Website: crate-barrel
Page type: billing-address
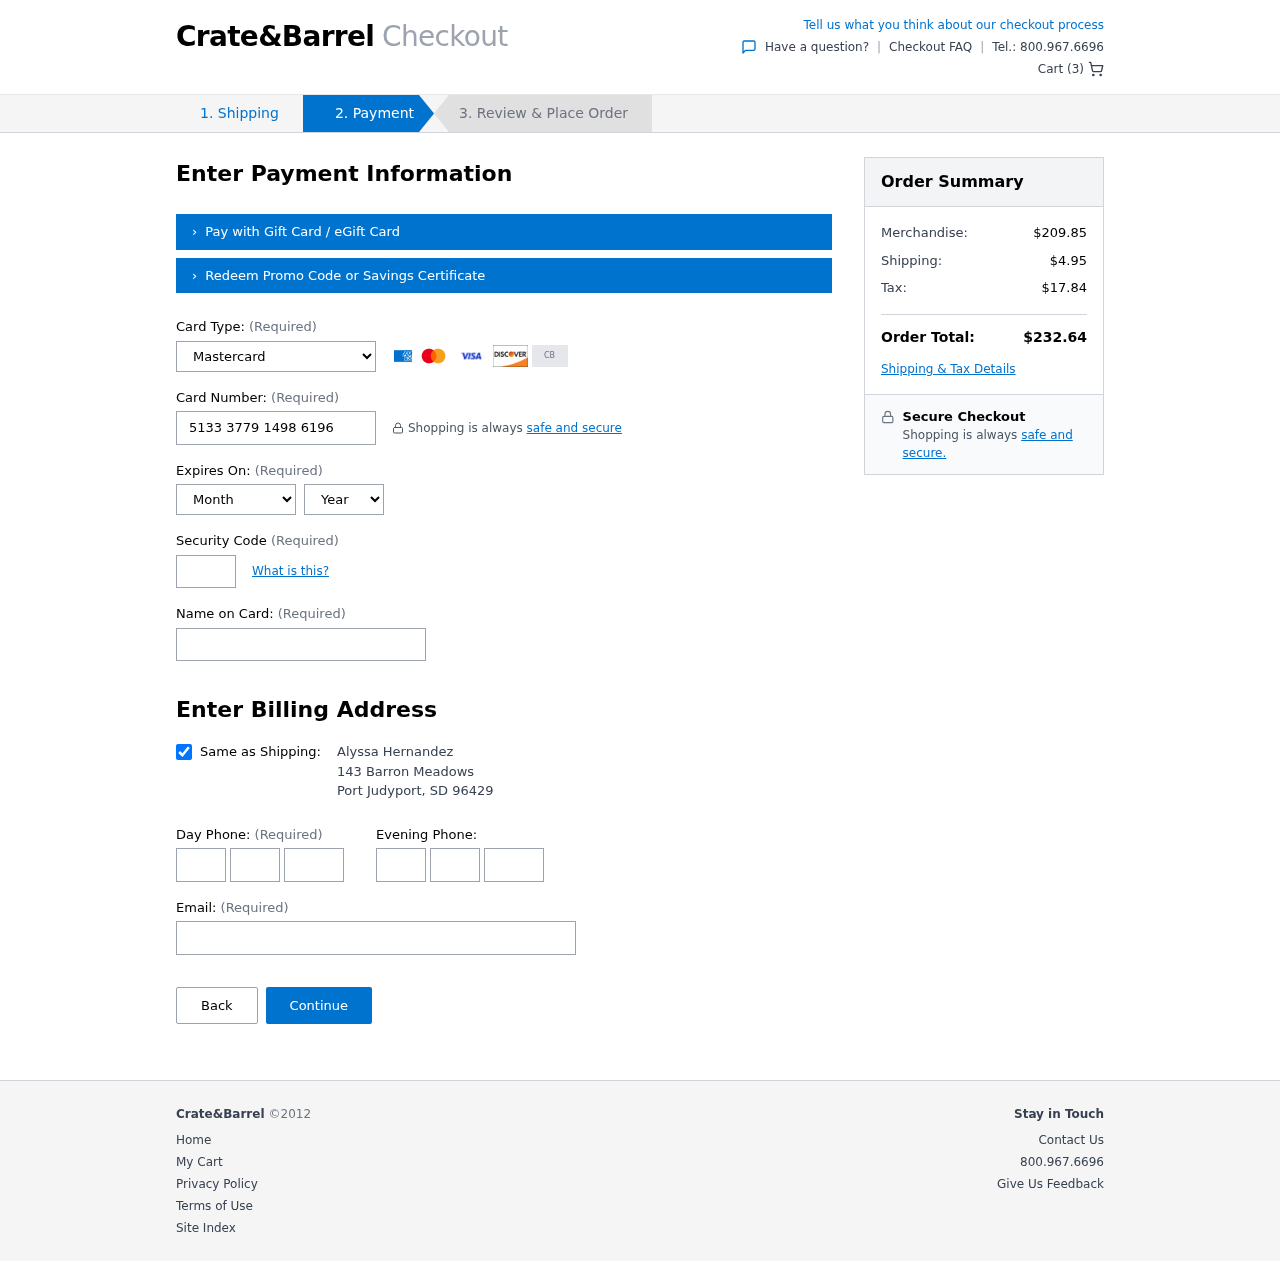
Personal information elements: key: PII_CARD_CVV
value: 447
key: PII_CARD_EXPIRY_MONTH
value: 06
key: PII_CARD_EXPIRY_YEAR
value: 29
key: PII_CARD_NUMBER
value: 5133 3779 1498 6196
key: PII_CARD_TYPE
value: Mastercard
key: PII_CITY
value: Port Judyport
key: PII_EMAIL
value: ahernandez@hotmail.com
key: PII_FULLNAME
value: Alyssa Hernandez
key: PII_PHONE_ALT_AREA
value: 815
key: PII_PHONE_ALT_PREFIX
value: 790
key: PII_PHONE_ALT_SUFFIX
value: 1369
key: PII_PHONE_AREA
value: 218
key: PII_PHONE_PREFIX
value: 420
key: PII_PHONE_SUFFIX
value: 8580
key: PII_POSTCODE
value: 96429
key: PII_STATE_ABBR
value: SD
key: PII_STREET
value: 143 Barron Meadows
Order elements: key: ORDER_NUM_ITEMS
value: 3
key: ORDER_SUBTOTAL
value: $209.85
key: ORDER_SHIPPING_COST
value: $4.95
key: ORDER_TAX
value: $17.84
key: ORDER_TOTAL
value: $232.64